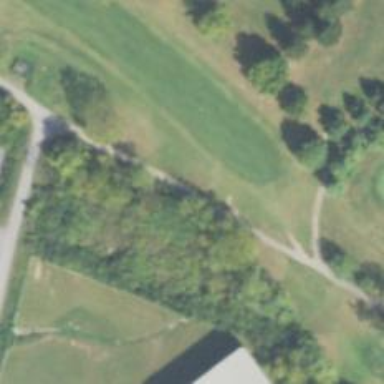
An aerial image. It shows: Path for both roads and golfers.